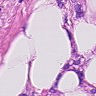
Metastatic tissue present: yes